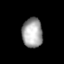
Tissue: lung
Cell type: Others
Senescence score: 0.6097
Nuclear area (px): 592
Mean DAPI intensity: 164